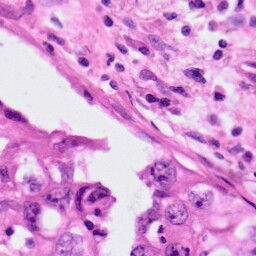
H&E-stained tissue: Lung